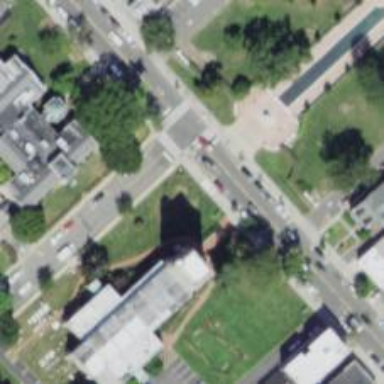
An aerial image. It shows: Memorial site with historic significance.